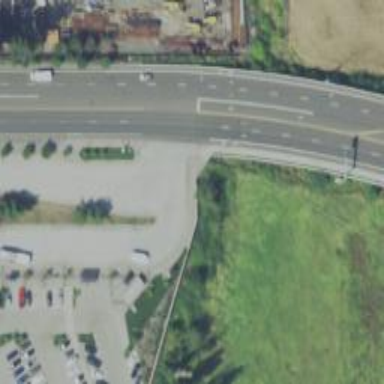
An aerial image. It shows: Busway road.